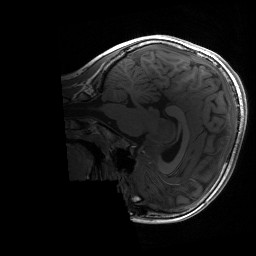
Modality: T1w
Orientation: sagittal
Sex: male
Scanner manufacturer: siemens
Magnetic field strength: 3 T
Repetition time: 1.9 s
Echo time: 0.00243 s